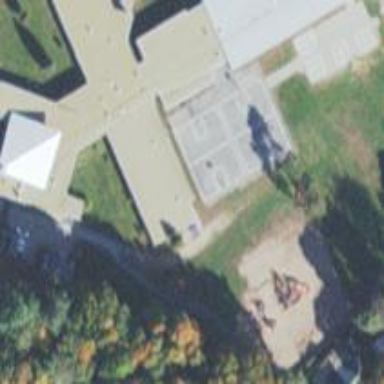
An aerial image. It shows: School office.